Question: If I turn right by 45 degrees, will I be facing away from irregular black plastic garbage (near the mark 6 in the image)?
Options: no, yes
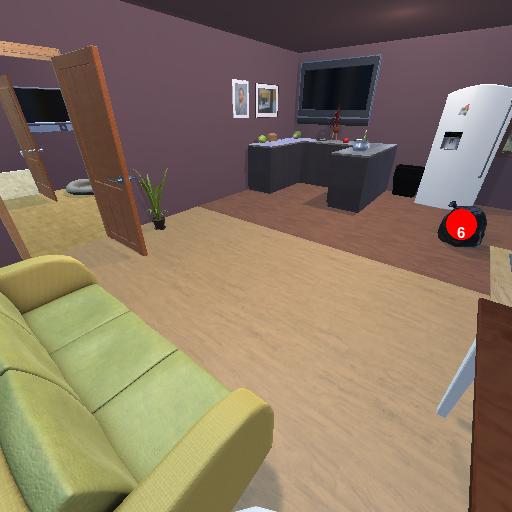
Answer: no